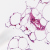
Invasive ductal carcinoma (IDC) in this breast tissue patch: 0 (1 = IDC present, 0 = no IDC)